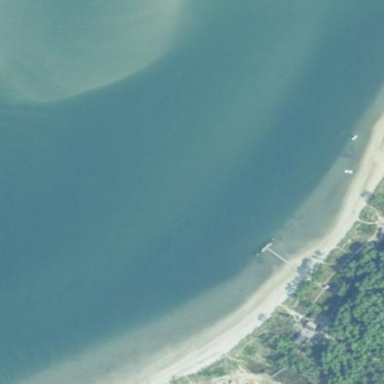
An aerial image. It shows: Sandy beach with natural surface.